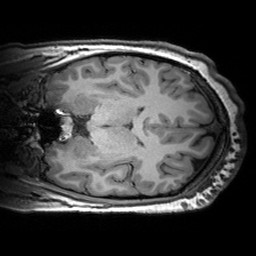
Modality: T1w
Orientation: coronal
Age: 21
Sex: female
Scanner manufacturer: siemens
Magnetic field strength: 3 T
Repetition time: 2.53 s
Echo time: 0.00299 s